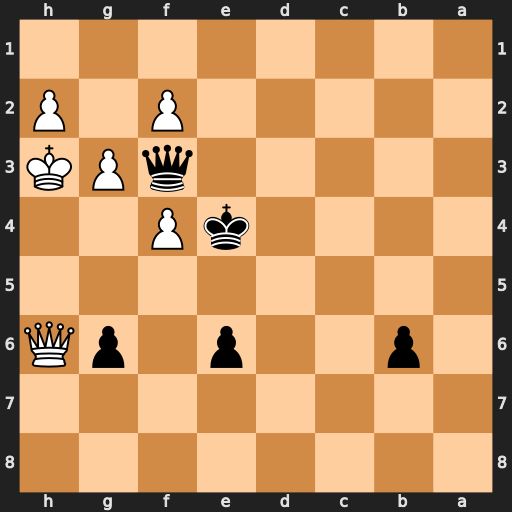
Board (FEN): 8/8/1p2p1pQ/8/4kP2/5qPK/5P1P/8
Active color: b
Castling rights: -
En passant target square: -
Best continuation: Qh5+ Qxh5 gxh5 Kh4 b5 Kxh5 b4